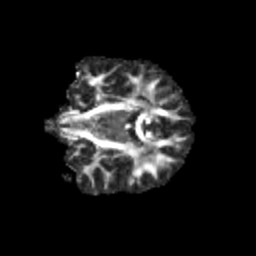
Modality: FA
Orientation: coronal
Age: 11
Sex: male
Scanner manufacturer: siemens
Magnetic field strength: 3 T
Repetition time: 3.8 s
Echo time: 0.07 s